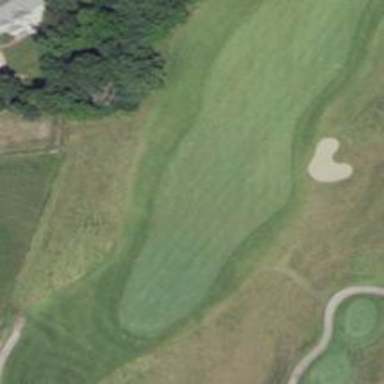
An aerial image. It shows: View of golf hole.